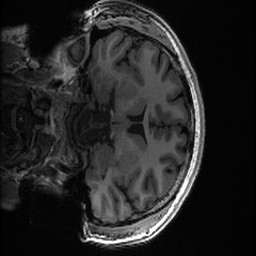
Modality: T1w
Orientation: coronal